Interaction volume radius: 5 \u00c5
Interaction volume height: 35 \u00c5
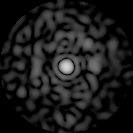
Disorder parameter: 0.8293